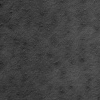
Atmospheric dust classification: not_dusty